Question: I have this Code

And i want in Last Column Cell in current row have sum of all previous td cells. *On Page Load, without use of classes if it is possible, for all rows in table.
For example
'''
<tr>
<td>1</td>
<td>1</td>
<td>1</td>
<td>3</td> <!-- this is empty cell which will on page load filled with SUM value !-->
</tr>
'''
How can i do that ? Thank you
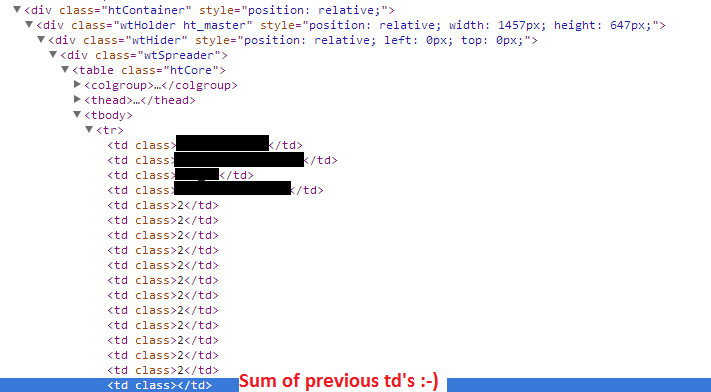
Answer: You could do something like this:
'''
$('tr').find('td:last').text(function() {
return $(this).siblings().map(function() { return parseInt($(this).text(), 10); }).get().reduce(function(x, y) { return x + y });
});
'''
Find the last 'td' in each 'tr', then set the 'text' by getting the 'text' of each sibling 'td' (using 'map'), then sum the resulting array using 'reduce()'.
### Here's a fiddle